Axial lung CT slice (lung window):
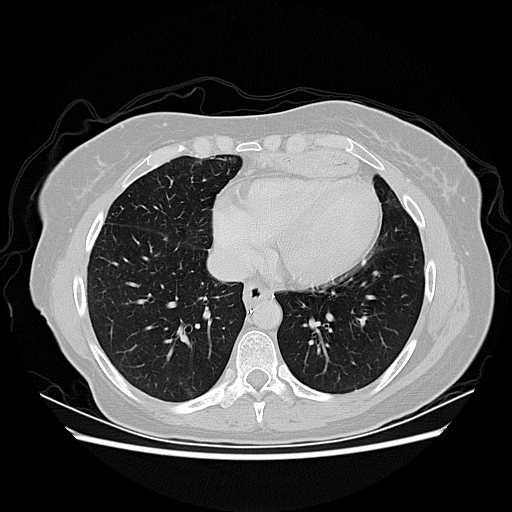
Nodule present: no